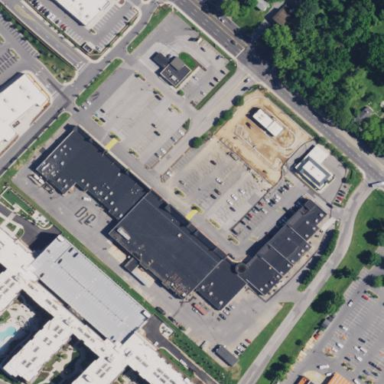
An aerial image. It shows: Retail area.